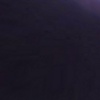
Label: space